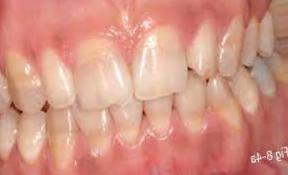
Condition: Tooth Discoloration